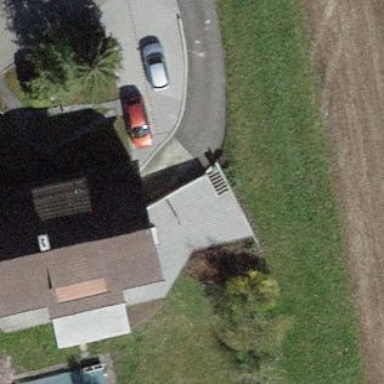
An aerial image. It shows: Building with tiled roof.